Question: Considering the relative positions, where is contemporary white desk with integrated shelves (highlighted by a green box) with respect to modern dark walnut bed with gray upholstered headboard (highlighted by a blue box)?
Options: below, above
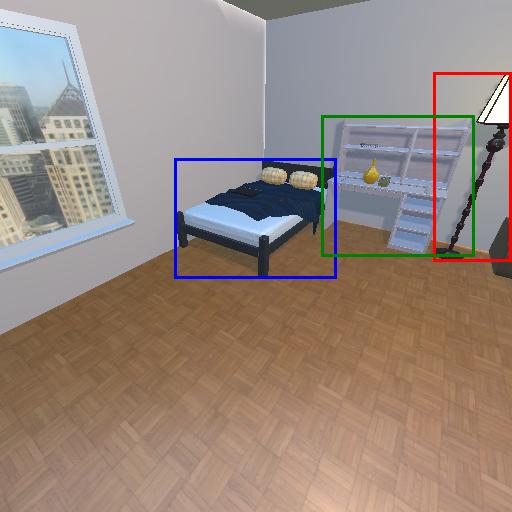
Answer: below